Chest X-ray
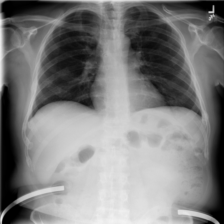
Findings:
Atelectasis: negative
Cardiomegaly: negative
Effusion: negative
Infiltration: negative
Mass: negative
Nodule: negative
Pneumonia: negative
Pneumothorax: negative
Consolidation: negative
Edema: negative
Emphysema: negative
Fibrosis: negative
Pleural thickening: negative
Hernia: negative